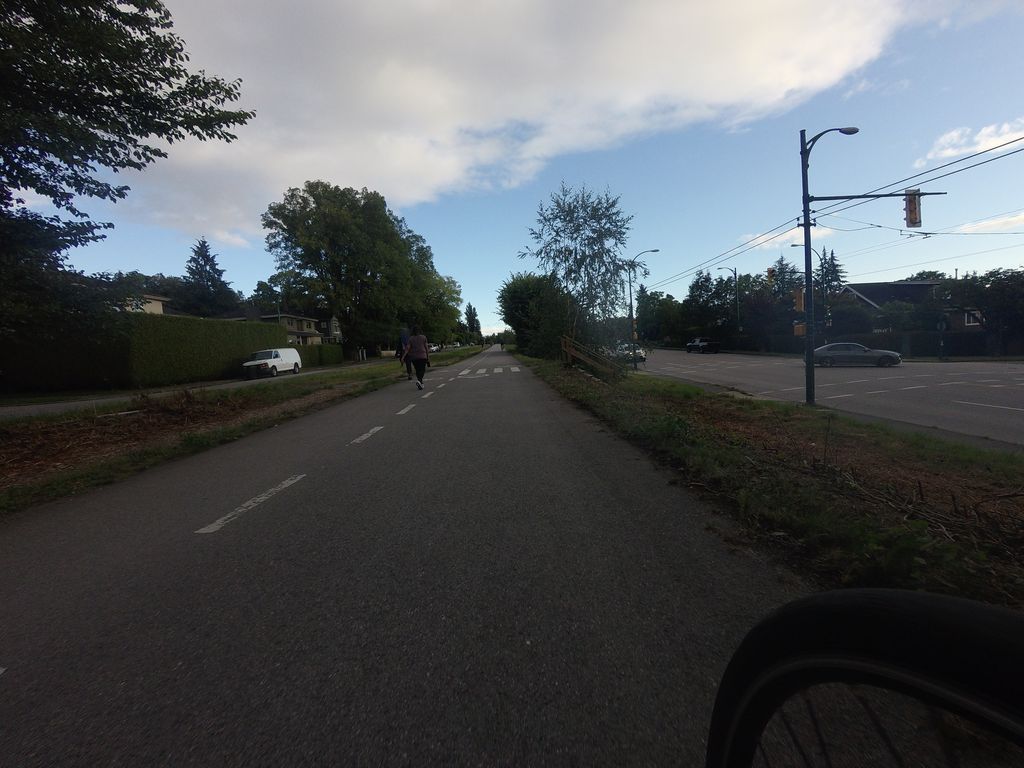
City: vancouver